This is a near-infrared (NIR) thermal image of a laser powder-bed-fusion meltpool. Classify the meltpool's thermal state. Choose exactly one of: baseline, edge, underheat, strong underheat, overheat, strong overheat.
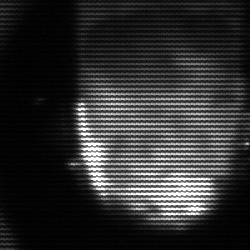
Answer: baseline